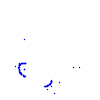
Particle: pion